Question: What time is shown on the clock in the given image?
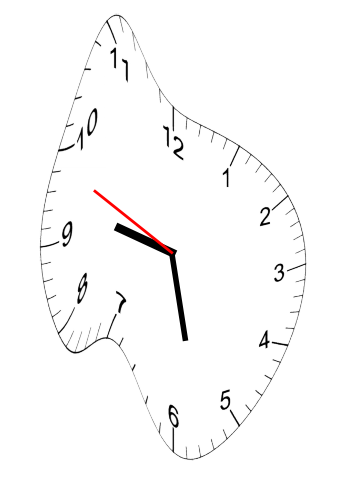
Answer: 09:27:49